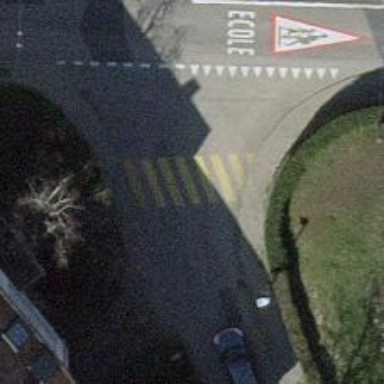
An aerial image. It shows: Zebra crossing on the road.